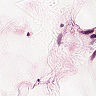
Metastatic tissue present: no